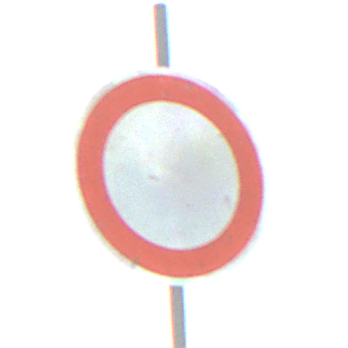
Verkehrszeichen: VerbotFahrzeugeAllerArt
Umgebung: Outdoor, Suburban
Tageszeit: SunriseSunset
Wetter: PartlyCloudy
Licht: Natural
Jahreszeit: NotSpecified
Kontrast: MediumContrast